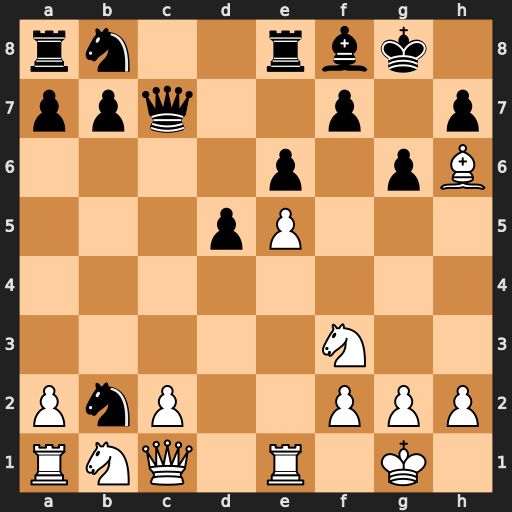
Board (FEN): rn2rbk1/ppq2p1p/4p1pB/3pP3/8/5N2/PnP2PPP/RNQ1R1K1
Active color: w
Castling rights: -
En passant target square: -
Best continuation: Bxf8 Rxf8 Qxb2